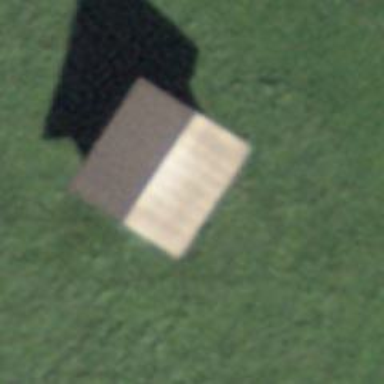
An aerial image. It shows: Rural barn.